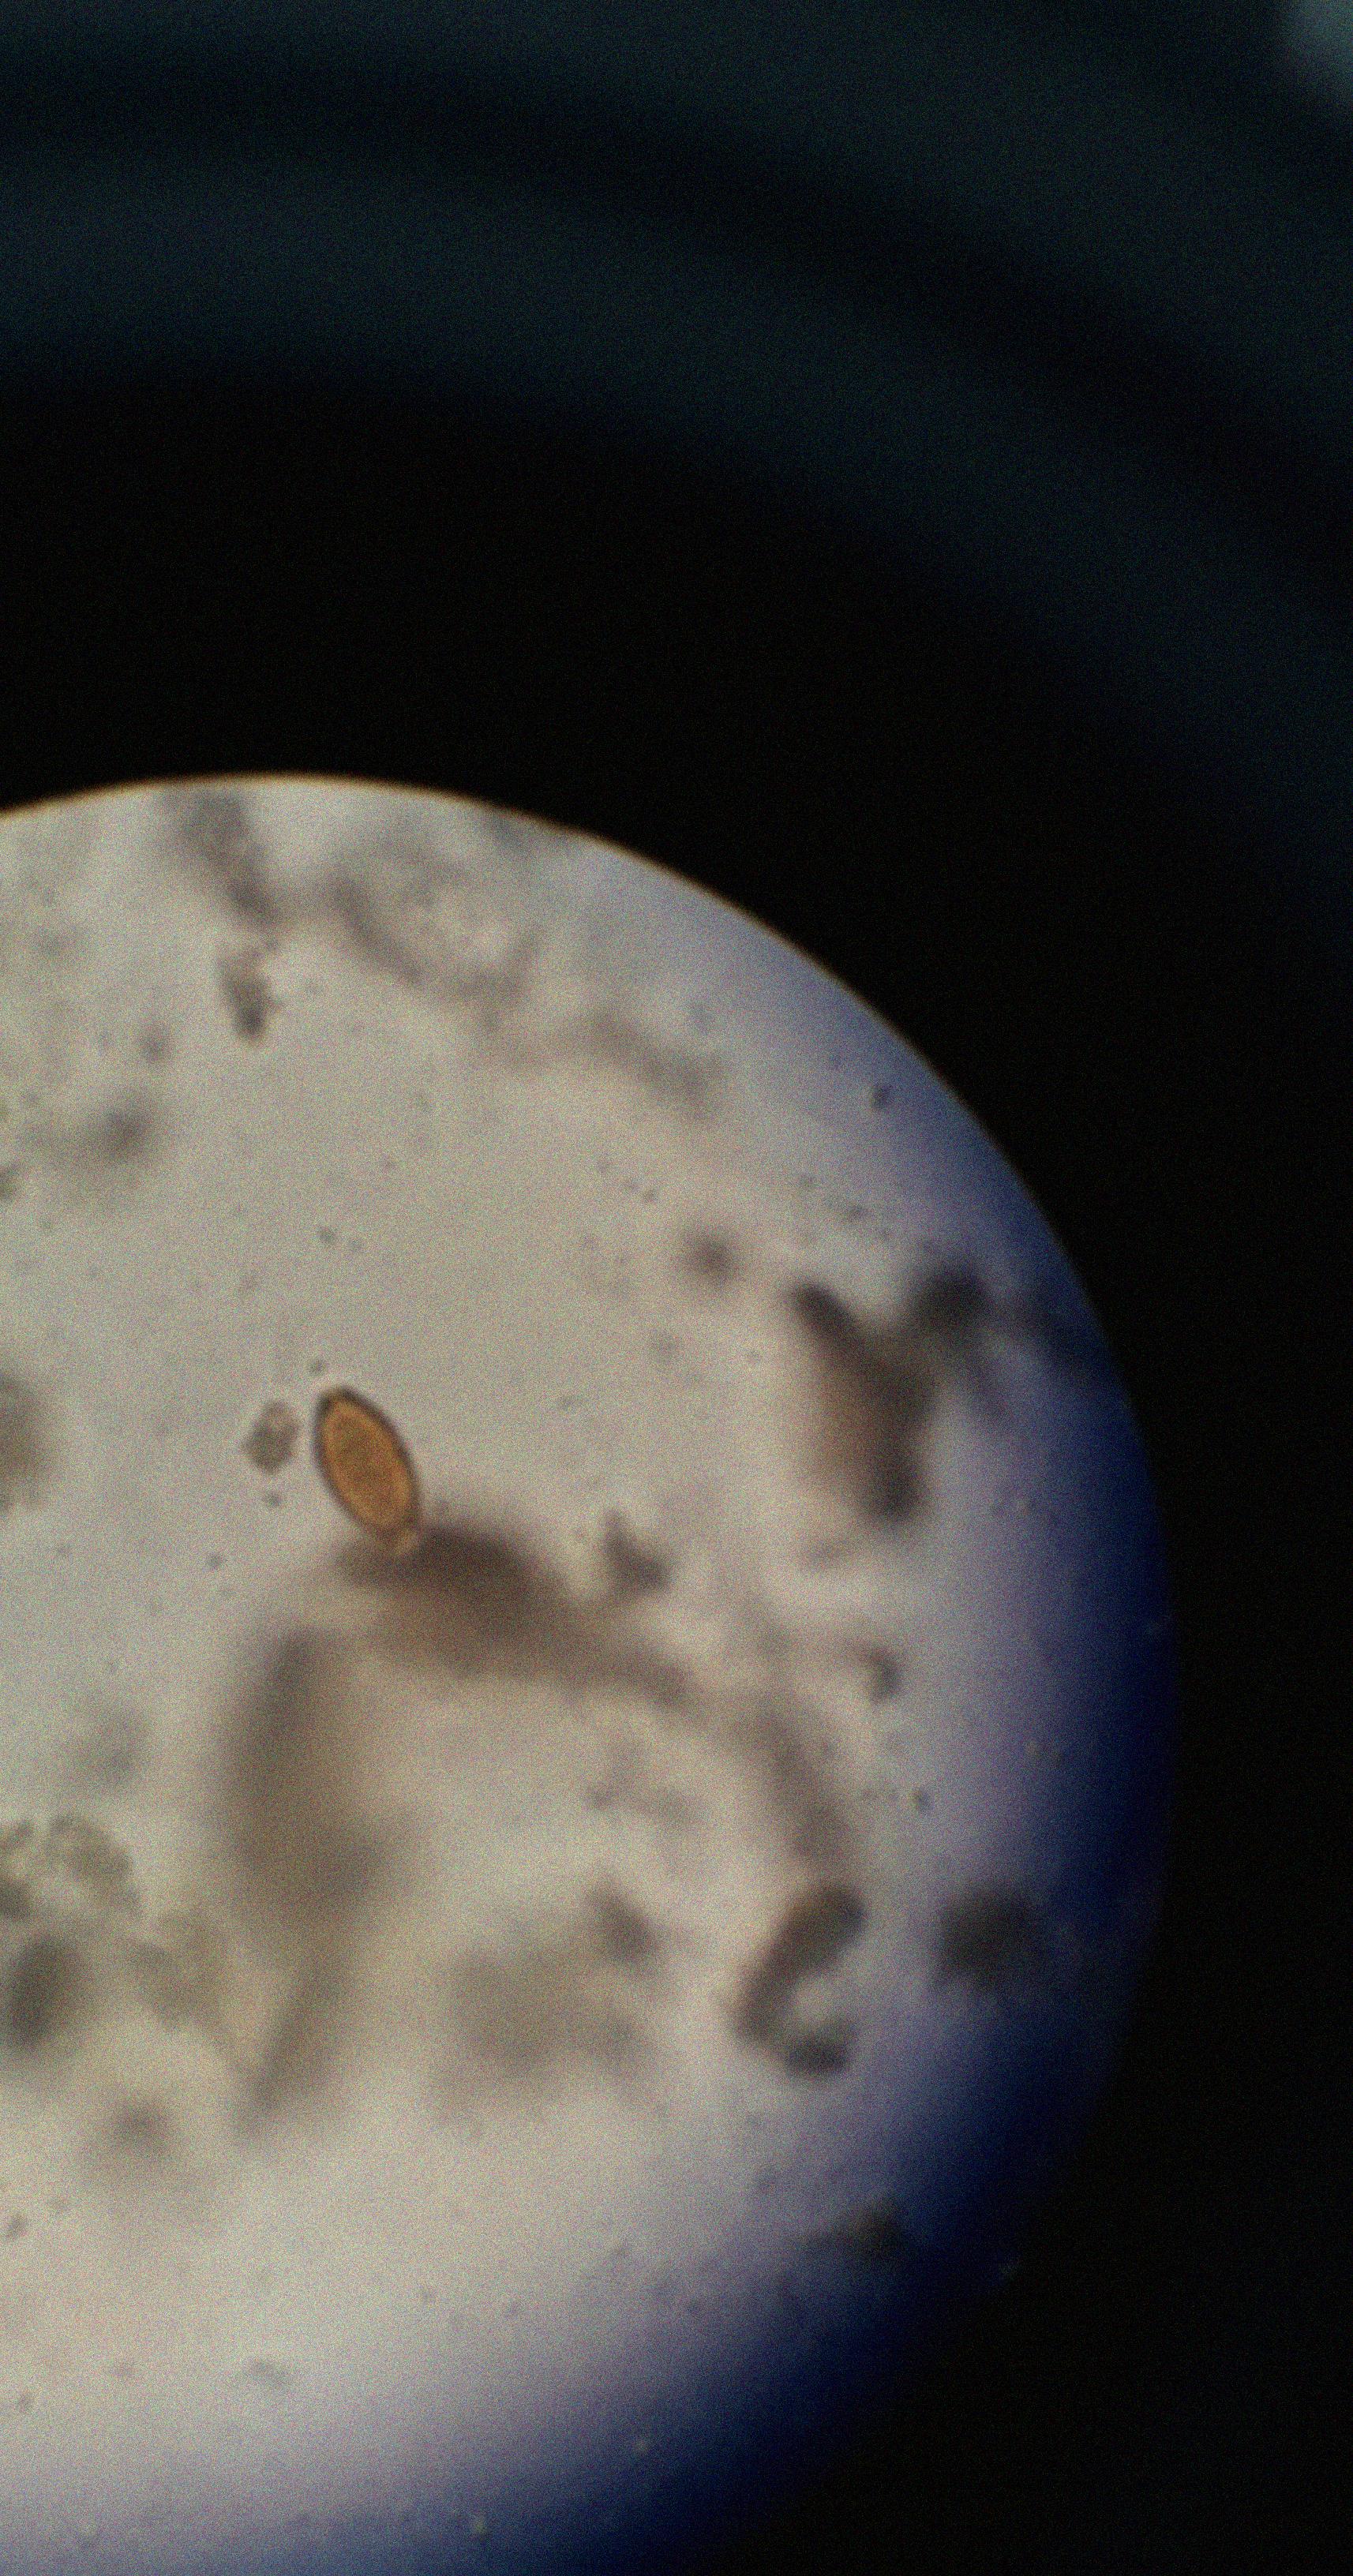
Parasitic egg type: Trichuris trichiura